Question: I use Twitter Bootstrap 2.3.2 and <URL> plugin in modal window. The problem is that part of tooltip of slider is overlapped behind header of modal window and has wrong position.

I tried to add this rule, but it didn't help.
'''
.slider .tooltip{
z-index: 1151 !important;
}
'''
I would like to provide correct jsfiddle, but I am not able to find bootstrap-slider plugin cdn. Here is jsfiddle, which doesn't work because bootstrap-slider plugin source is missing.
<URL>
'''
<a href="#options" role="button" class="btn" data-toggle="modal">Launch demo modal</a>
<div id="options" class="modal hide fade">
<div class="modal-header">
<button type="button" class="close" data-dismiss="modal" aria-hidden="true">&times;</button>
<h3>Settings</h3>
</div>
<div class="modal-body">
Vertex size <input id="nodeSize" data-slider-id='nodeSizeSlider' type="text" data-slider-min="1" data-slider-max="50" data-slider-step="1" data-slider-value="20"/><br><br>
Edge size <input id="edgeSize" data-slider-id='edgeSizeSlider' type="text" data-slider-min="1" data-slider-max="50" data-slider-step="1" data-slider-value="20"/><br>
</div>
<div class="modal-footer">
<button class="btn" data-dismiss="modal" aria-hidden="true">Cancel</button>
<button class="btn btn-primary" id="saveSettings">Save</button>
</div>
</div>
'''
'''
$(document).ready(function () {
$('#nodeSize').slider({
formatter: function(value) {
return value;
}
});
$('#edgeSize').slider({
formatter: function(value) {
return value;
}
});
});
'''
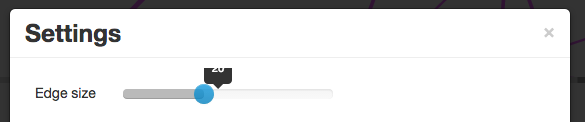
Answer: Add this to your Javascript:
'''
$("body").on("shown.bs.modal", function() {
$("#edgeSize").slider('relayout');
$("#nodeSize").slider('relayout');
});
'''
When modal is shown the function relayout is run on both input fields and renders the tooltip again after initialization.
<URL>
<URL>